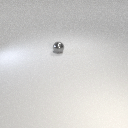
small gray metal sphere